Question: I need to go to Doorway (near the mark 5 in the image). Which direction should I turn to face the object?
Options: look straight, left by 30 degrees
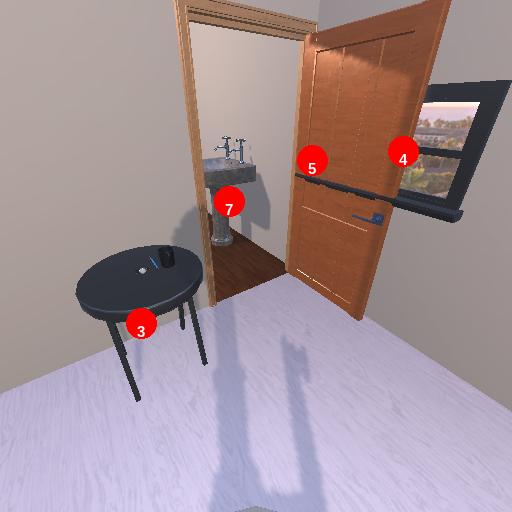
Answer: look straight